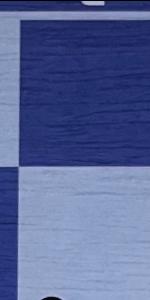
Label: Empty